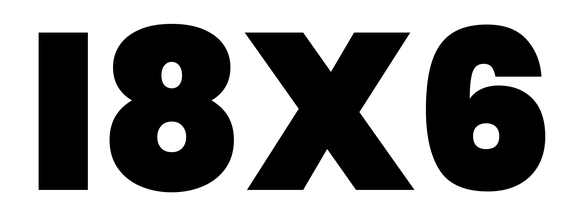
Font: Poppins-Black